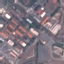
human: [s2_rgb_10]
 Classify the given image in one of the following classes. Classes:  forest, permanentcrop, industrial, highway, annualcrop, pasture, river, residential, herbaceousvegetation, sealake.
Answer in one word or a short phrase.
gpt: Industrial